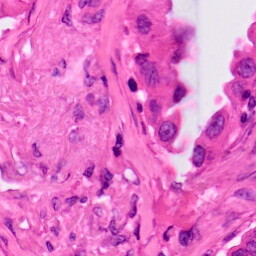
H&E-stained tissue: Lung